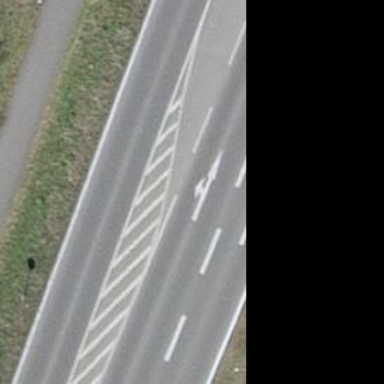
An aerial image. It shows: Asphalt road classified as primary highway.